Here is the time-frequency representation (spectrogram) of a rolling-element bearing's vibration measurement. What is the most likely bearing condition (normal, inner_race, outer_race, ball)?
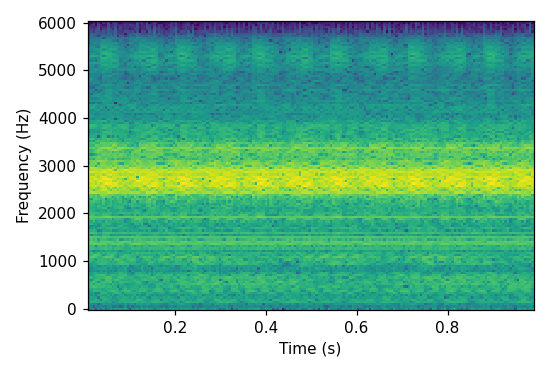
Answer: outer_race